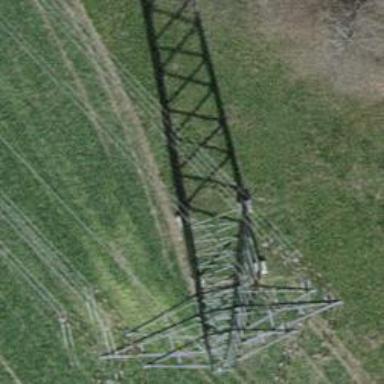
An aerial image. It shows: Power tower.